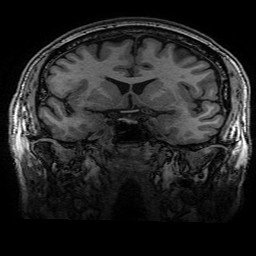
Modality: T1w
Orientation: sagittal
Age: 66
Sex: male
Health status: healthy
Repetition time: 2.53 s
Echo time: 0.0034 s